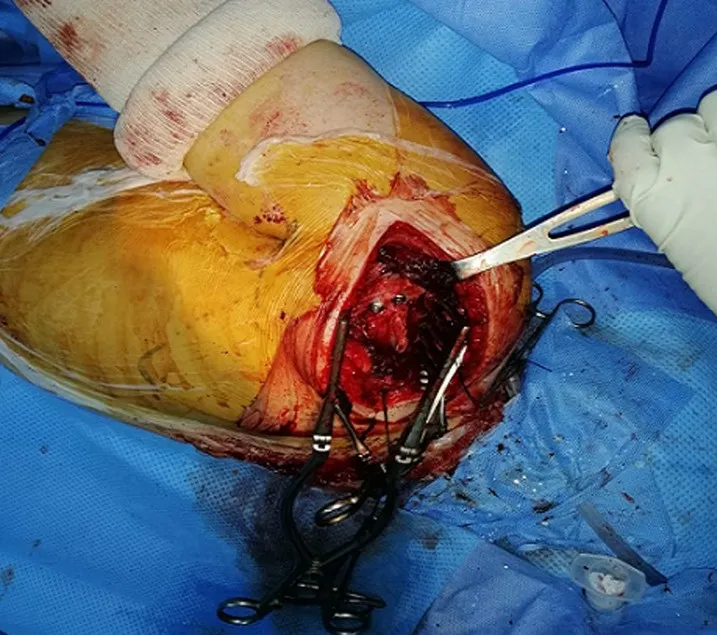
intraoperative image of posterior bone end-stop.
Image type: medical_photograph (other_medical_photograph)